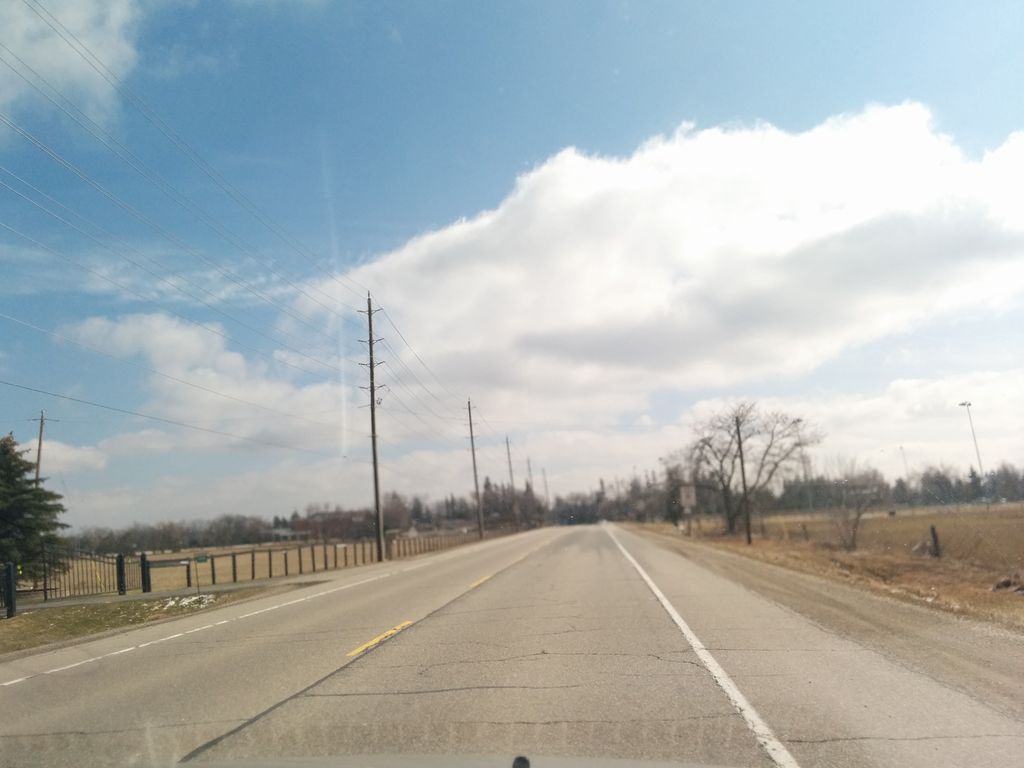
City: kitchener-waterloo